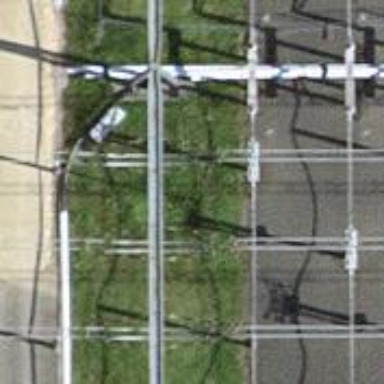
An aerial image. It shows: Insulator used in power systems.